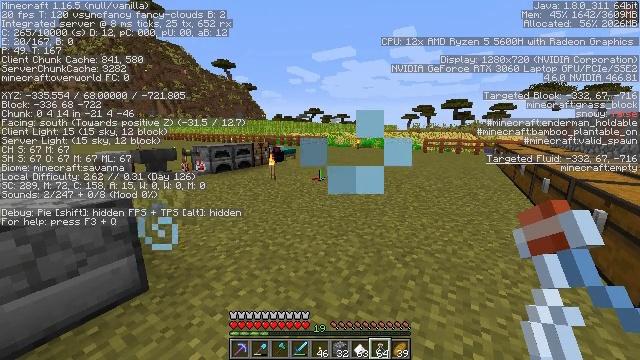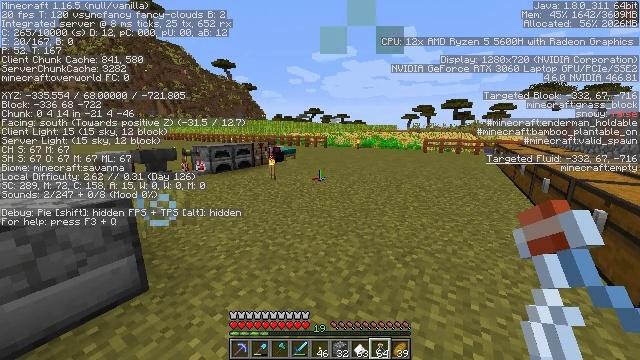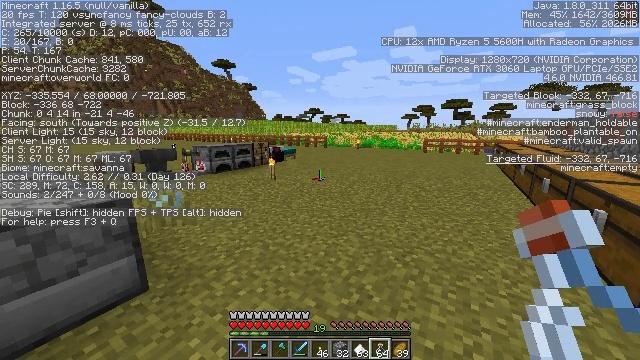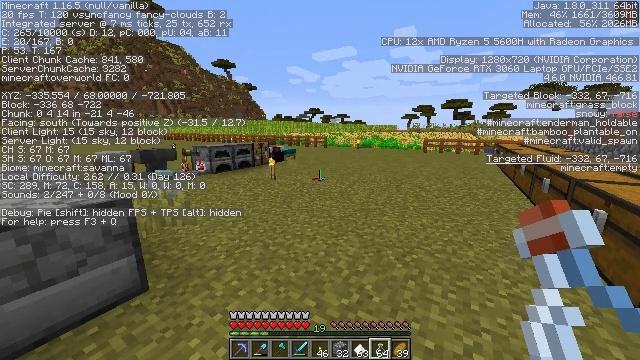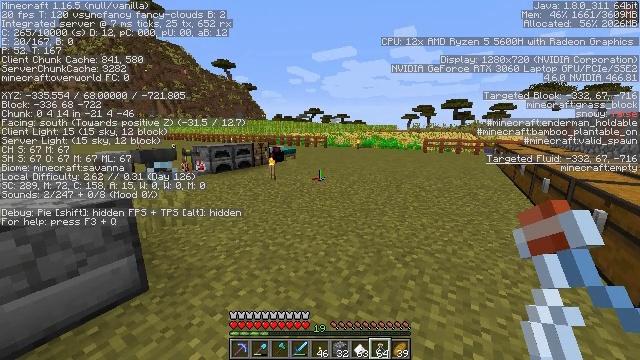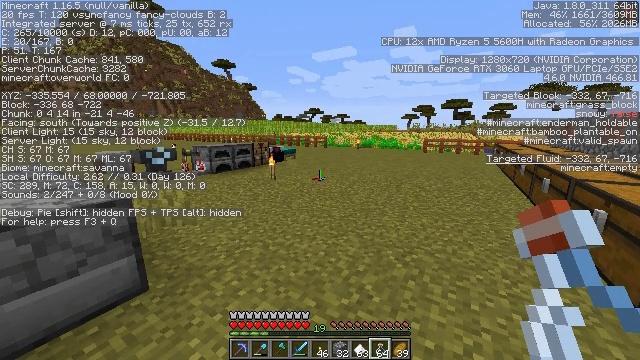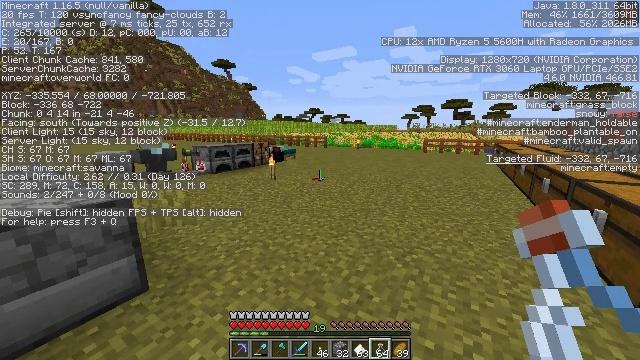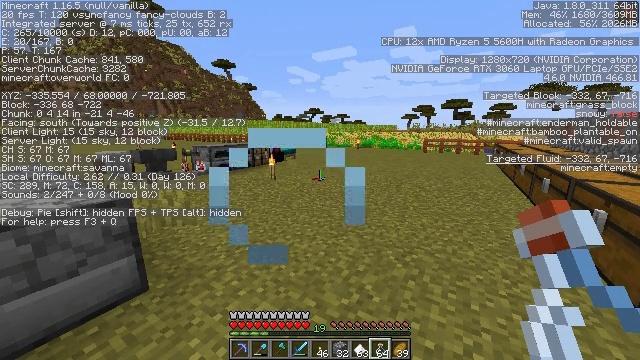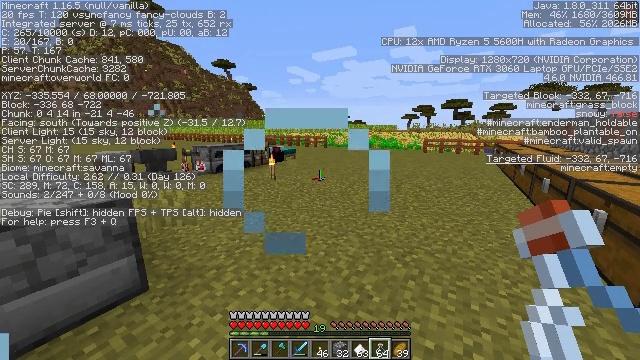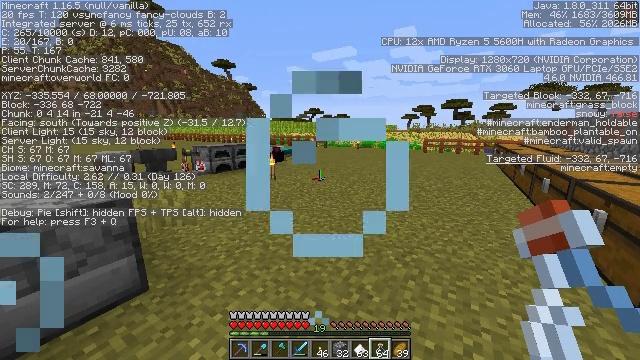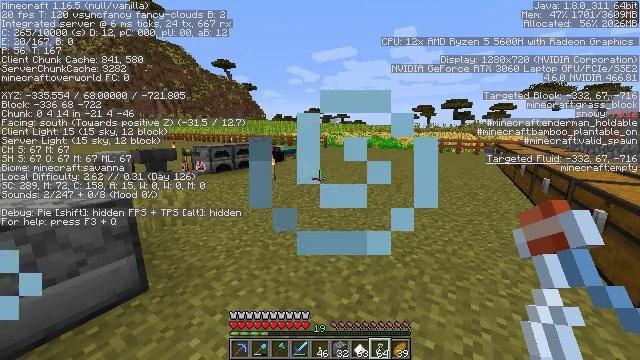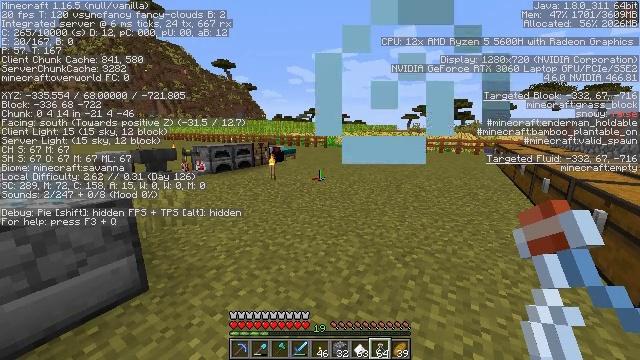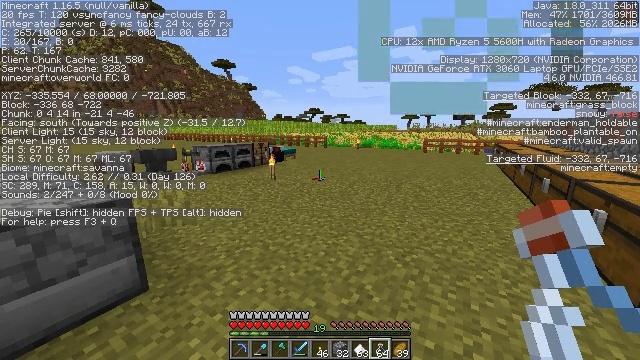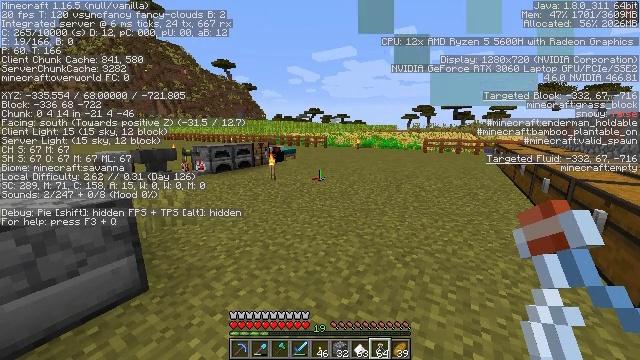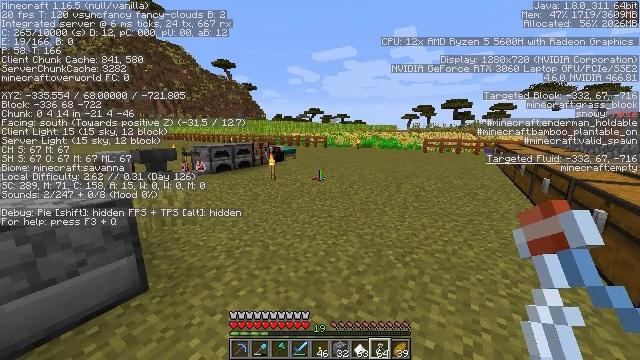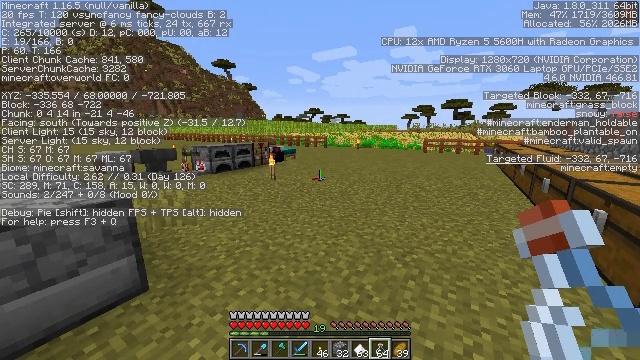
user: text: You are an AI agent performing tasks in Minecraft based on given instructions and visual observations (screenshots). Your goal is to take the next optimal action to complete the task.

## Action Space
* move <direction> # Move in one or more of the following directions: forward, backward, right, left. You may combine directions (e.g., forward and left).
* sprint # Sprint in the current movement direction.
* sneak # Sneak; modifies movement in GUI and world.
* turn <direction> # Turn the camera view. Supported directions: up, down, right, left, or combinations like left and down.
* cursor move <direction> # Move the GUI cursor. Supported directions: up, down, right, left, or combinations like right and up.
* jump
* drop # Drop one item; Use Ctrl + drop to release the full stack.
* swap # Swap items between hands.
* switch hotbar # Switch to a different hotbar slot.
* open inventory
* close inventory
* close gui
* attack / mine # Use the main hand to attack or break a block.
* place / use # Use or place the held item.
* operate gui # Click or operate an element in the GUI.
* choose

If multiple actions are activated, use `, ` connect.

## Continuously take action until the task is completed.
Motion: motion action
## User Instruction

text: Remove melon seeds from the inventory.
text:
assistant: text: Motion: no_op
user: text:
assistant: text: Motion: no_op
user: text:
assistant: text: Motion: no_op
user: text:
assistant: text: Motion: no_op
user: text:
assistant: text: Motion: no_op
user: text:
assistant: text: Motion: no_op
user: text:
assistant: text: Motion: no_op
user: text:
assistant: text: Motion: no_op
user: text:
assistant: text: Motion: no_op
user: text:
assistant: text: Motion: no_op
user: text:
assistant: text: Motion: no_op
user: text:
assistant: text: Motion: no_op
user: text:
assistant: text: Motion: no_op
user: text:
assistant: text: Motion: no_op
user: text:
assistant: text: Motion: no_op
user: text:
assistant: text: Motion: no_op
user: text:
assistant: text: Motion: no_op
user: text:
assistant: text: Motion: no_op
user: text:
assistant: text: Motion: no_op
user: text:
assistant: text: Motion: no_op
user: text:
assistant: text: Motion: no_op
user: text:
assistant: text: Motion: no_op
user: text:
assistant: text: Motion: no_op
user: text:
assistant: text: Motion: no_op
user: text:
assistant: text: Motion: no_op
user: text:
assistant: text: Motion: no_op
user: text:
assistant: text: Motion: no_op
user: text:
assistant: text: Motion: no_op
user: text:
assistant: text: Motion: no_op
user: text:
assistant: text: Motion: no_op